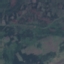
Land use / land cover: HerbaceousVegetation